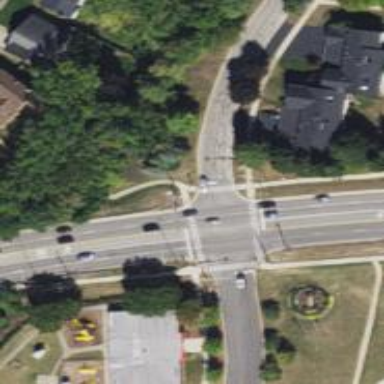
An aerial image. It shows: Crossing on the road.